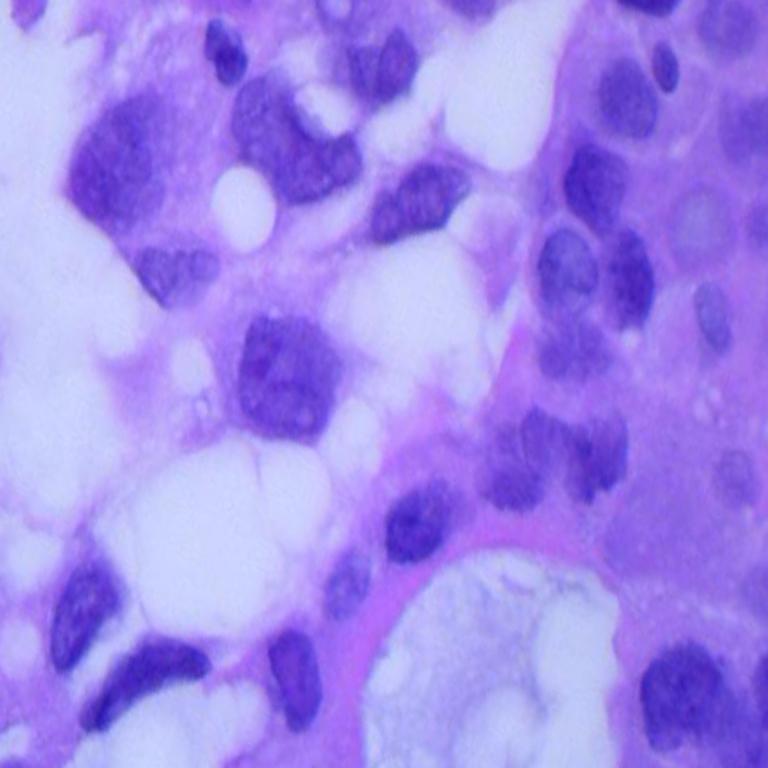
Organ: lung
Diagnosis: adenocarcinomas